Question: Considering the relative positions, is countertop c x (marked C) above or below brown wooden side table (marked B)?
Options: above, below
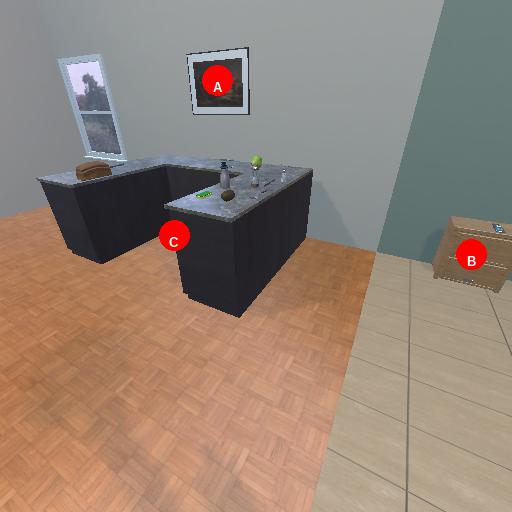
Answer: above